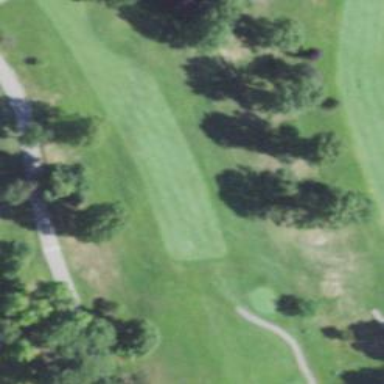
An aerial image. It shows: Golf hole.